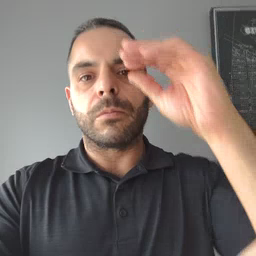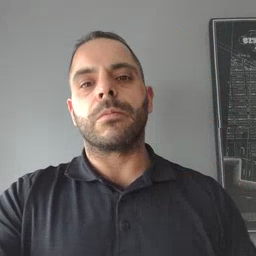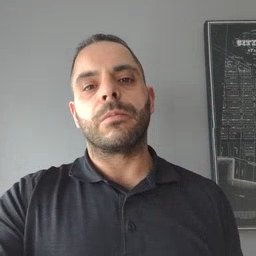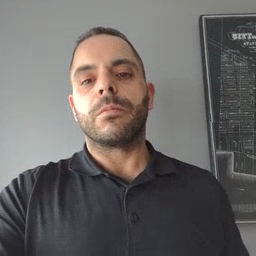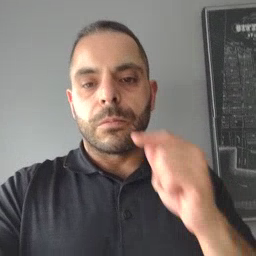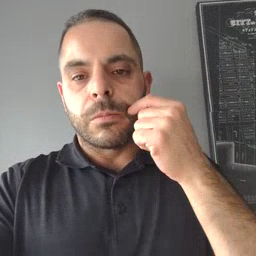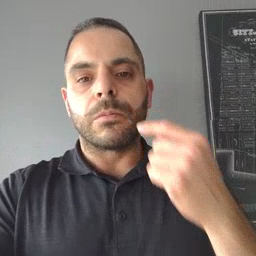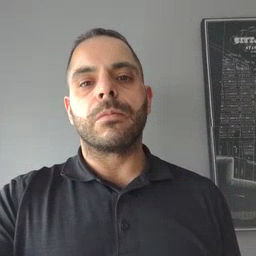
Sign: smile